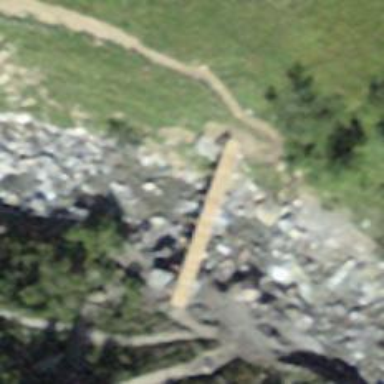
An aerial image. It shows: Path on bridge.